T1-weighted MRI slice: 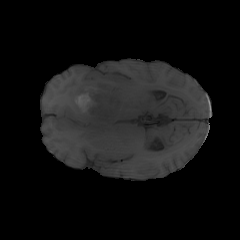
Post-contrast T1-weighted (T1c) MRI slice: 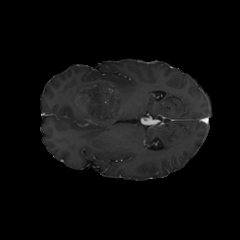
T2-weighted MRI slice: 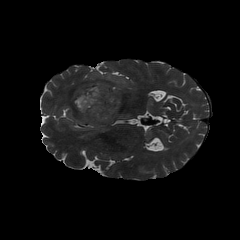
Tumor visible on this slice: yes